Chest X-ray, PA view. Patient: 59 years old, sex F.
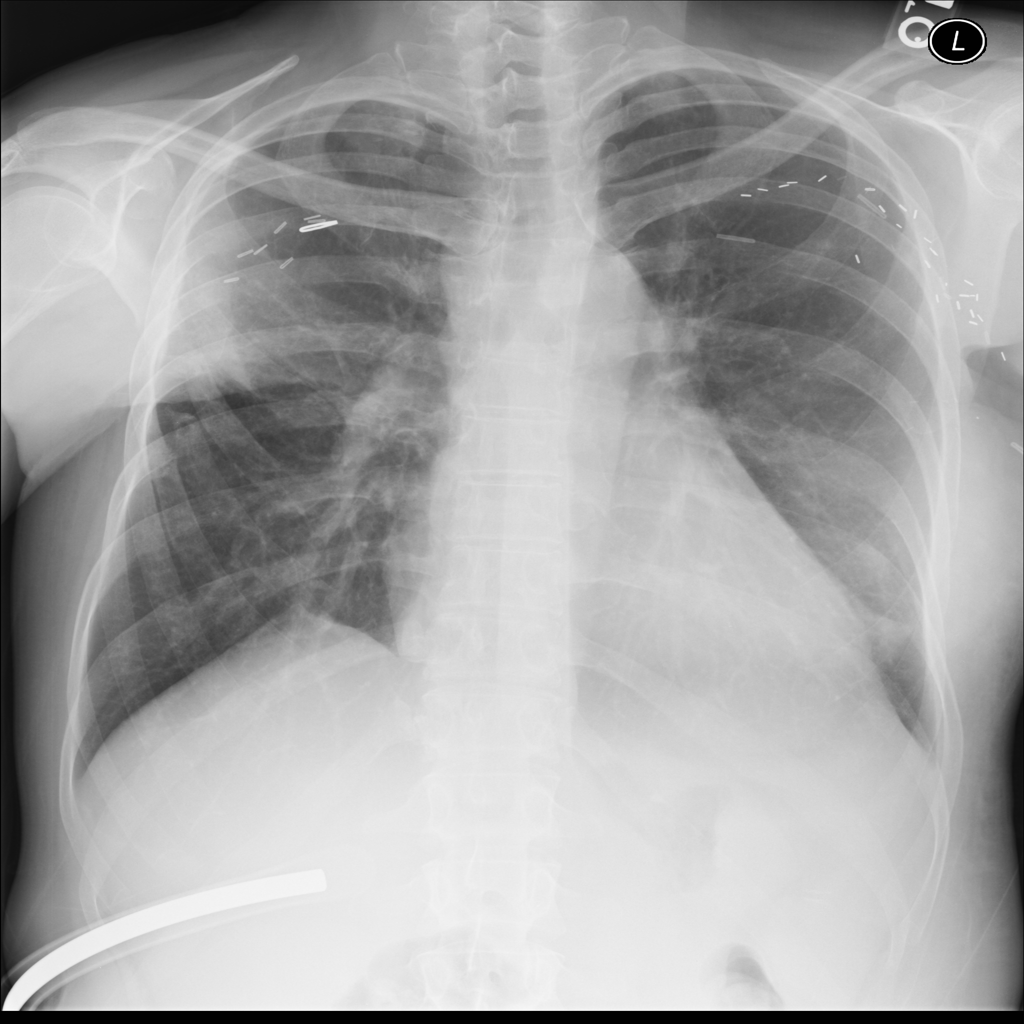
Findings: No Finding